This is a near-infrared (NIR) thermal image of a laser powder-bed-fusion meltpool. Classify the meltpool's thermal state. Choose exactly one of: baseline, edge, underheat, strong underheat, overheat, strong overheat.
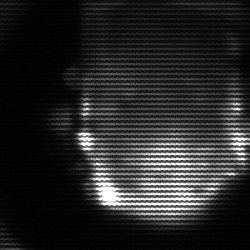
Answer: baseline